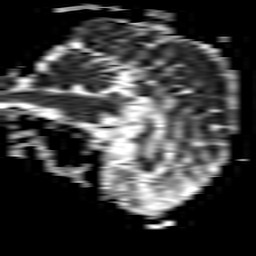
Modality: ADC
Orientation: sagittal
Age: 57
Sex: male
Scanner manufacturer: philips
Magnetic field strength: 1.5 T
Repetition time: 3.662 s
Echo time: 0.06922 s